Question: I am pretty new to Android programming but got some experience in other languages. I want to create an APP which is principle working like this.

1. The APP is a process which is asking my Web-/Database-Server every 10 seconds if there is an event to execute.
2. The Web-/Database-Server answers with an event id or even a function name.
3. The APP opens a new thread which executes the event with the id or even better directly the function name.
My Questions are:
1. Is this perfomant? Or can this chrash pretty easily?
2. Is it limited to 2 threads within the process or can I even open every time a new thread for the function which I want to execute? Maybe because of the other function is still running?
3. How can I execute a function with the return value? For example InputStream in = response.getEntity().getContent(); //Get the data in the entity public in(void) { // execute a function which got's the same name as the variable "in" }
The result should be: The one thread is asking every 10 seconds my Web-/Database-Server if there is an event. The event gets executed within a thread and this is working parallel (at the same time without crashing or even getting stucked).
Sample Code of these Threads would be appreciated.
My code till yet:
> public class service extends Service {
private static final String TAG = "MyService";'''
@Override
public IBinder onBind(Intent intent)
{
return null;
}
public void onDestroy()
{
Toast.makeText(this, "My Service Stopped", Toast.LENGTH_LONG).show();
Log.d(TAG, "onDestroy");
}
@Override
public int onStartCommand(Intent intent, int flags, int startid)
{
Toast.makeText(this, "My Service Started", Toast.LENGTH_LONG).show();
Log.d(TAG, "onStart");
Thread thread = new Thread(new Runnable()
{
@Override
public void run()
{
new Timer().scheduleAtFixedRate(new TimerTask()
{
@Override
public void run()
{
System.out.println("Send GO!");
Device dev = new Device();
dev.getDeviceId(getBaseContext());
dev.getEmail(getBaseContext());
dev.sendDeviceItems();
}
}, 0, 10000);//put here time 1000 milliseconds=1 second
}
});
thread.start();
return Service.START_STICKY;
} }
'''
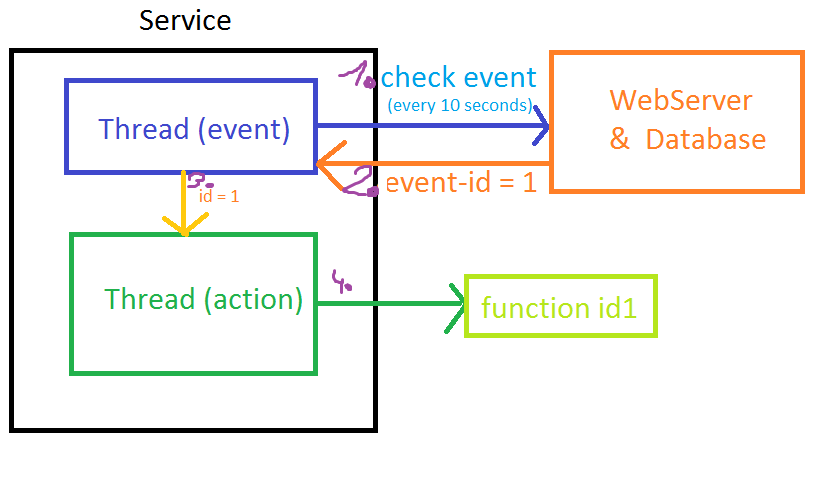
Answer: 1. Is this perfomant? Or can this chrash pretty easily? Yes it will be performance hit. Asking for api every 10sec will drain your battery also. With proper exception handling it won't crash pretty easily.
Is it limited to 2 threads within the process or can I even open every time a new thread for the function which I want to execute? Maybe because of the other function is still running?
-
How can I execute a function with the return value? For example
InputStream in = response.getEntity().getContent();
//Get the data in the entity
public in(void)
{
// execute a function which got's the same name as the variable "in"
}
-